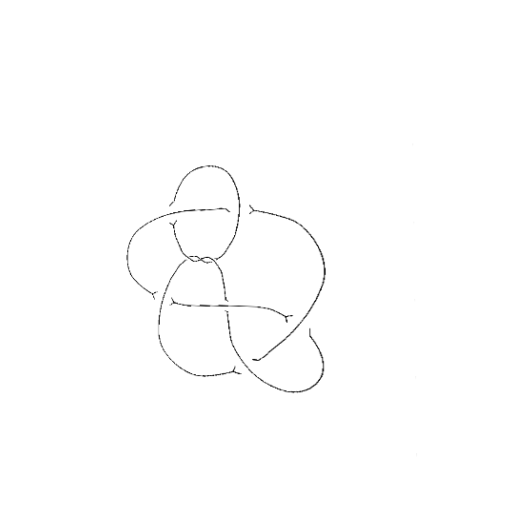
Crossing number: 9